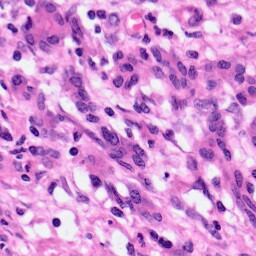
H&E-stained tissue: Pancreatic